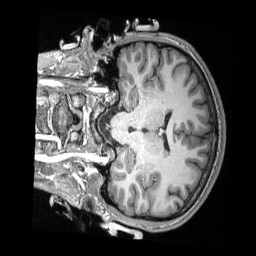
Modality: T1w
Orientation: coronal
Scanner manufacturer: siemens
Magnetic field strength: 3 T
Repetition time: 2.3 s
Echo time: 0.00308 s